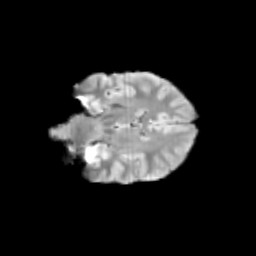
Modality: T2w
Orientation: coronal
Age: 12
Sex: female
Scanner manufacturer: siemens
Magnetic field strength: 3 T
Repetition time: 3.8 s
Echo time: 0.07 s